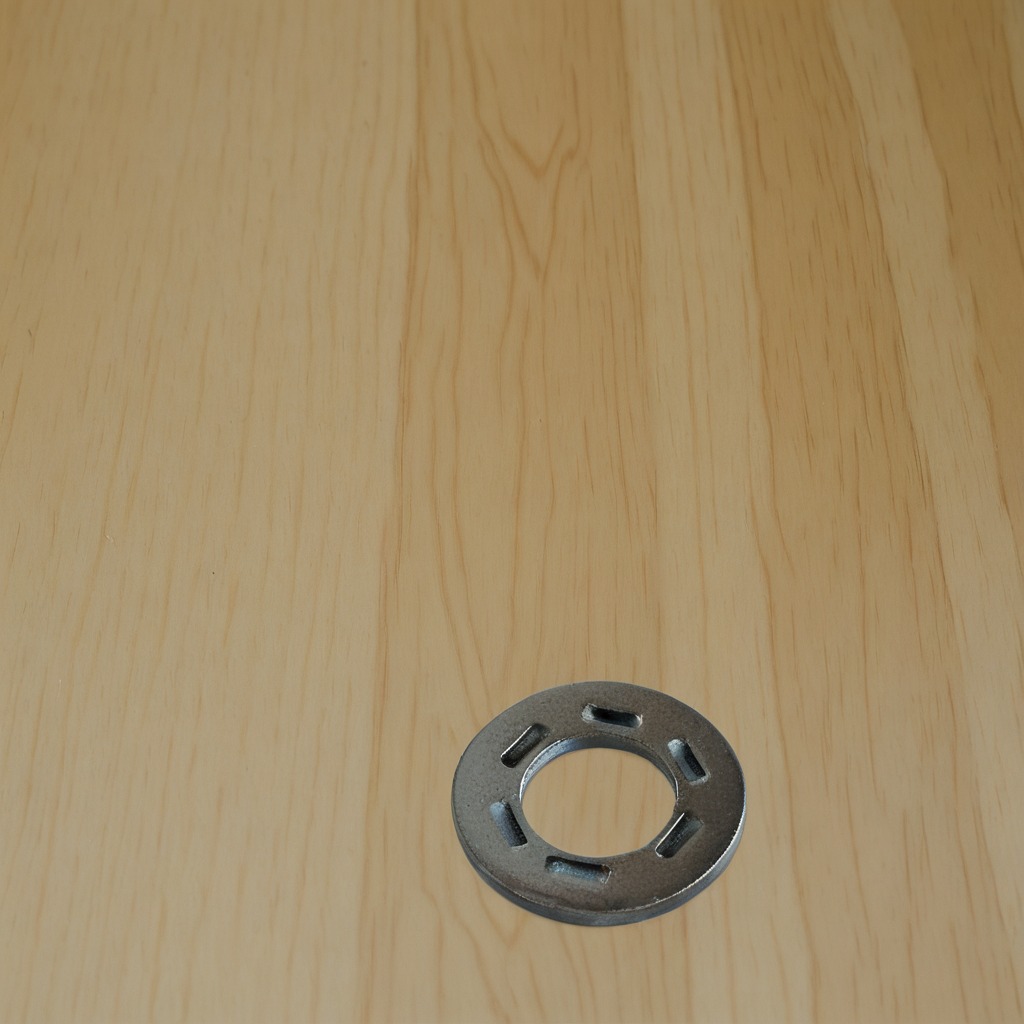
A flat metal washer lies on the plywood surface in a paint workshop lit by afternoon window light.